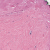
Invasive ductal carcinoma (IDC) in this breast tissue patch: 0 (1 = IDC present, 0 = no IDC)